Current action and preconditions to check: trajectory_clear

Your task: For each precondition in the list above, predict whether it will hold at this action.

Consider the current scene as observed from the mobile robot's camera, and analyze the predicted future states of all dynamic agents (e.g., people, animals, vehicles, or any moving entities) within the NEXT SECOND.

IMPORTANT: Only answer "very likely" if you are absolutely certain—based on strong, clear evidence—that a dynamic agent will violate the precondition in the predicted future state. Do NOT answer "very likely" for unlikely, ambiguous, or low-probability risks.

Ask yourself for each precondition: Is there a high probability, with clear and convincing evidence, that the predicted future states of any dynamic agent will interfere with the predicted future state of the currently executing action within the NEXT SECOND, causing that precondition to fail?

Assess the risk level based on these predictions. Use "likely" or "very likely" if motions create a clear risk of interference.

Use "neutral" or "improbable" if agents are nearby but their predicted paths are clearly diverging or non-conflicting.

Failure Risk Categories: "very improbable", "improbable", "neutral", "likely", "very likely"

Answer Format: Output ONLY the probability_of_failure value from these categories: "very improbable", "improbable", "neutral", "likely", "very likely"

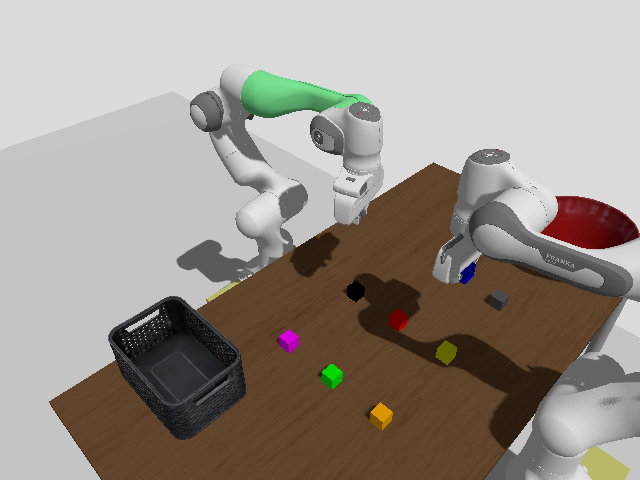

Answer: very improbable